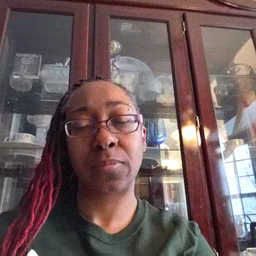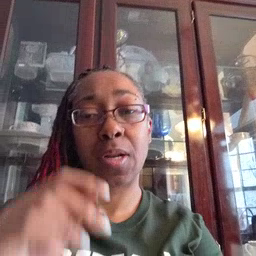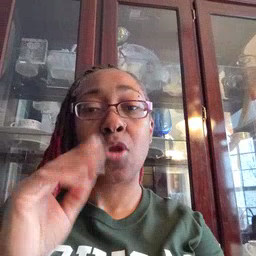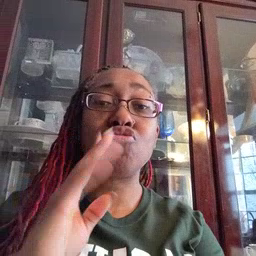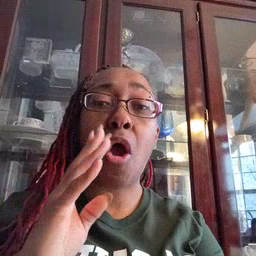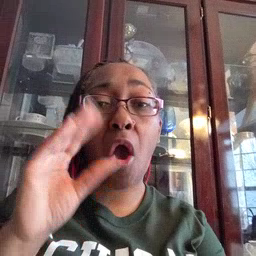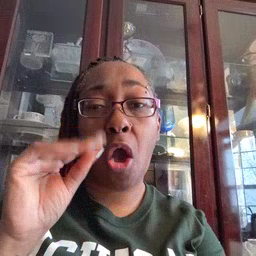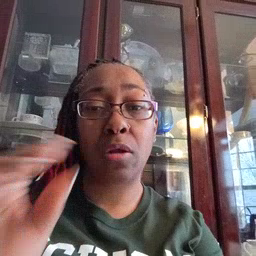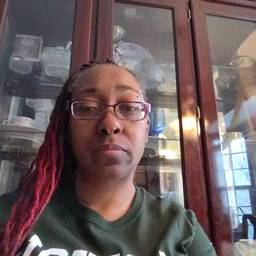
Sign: talk